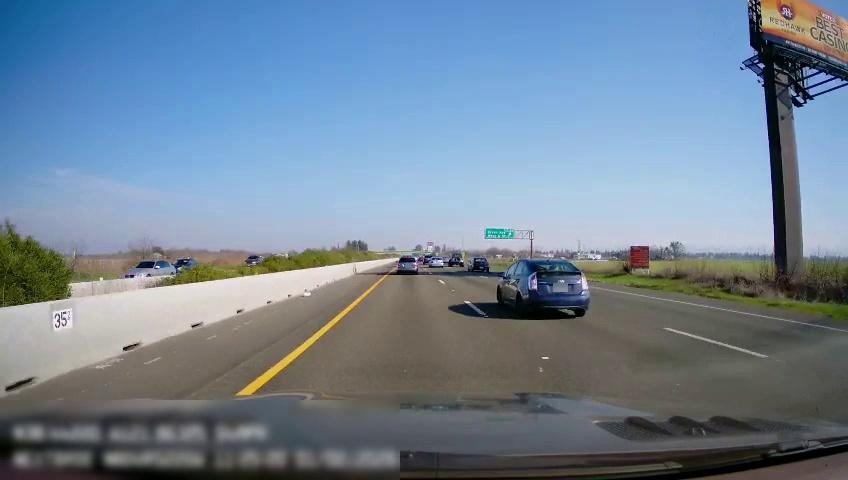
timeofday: Day
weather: Sunny
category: Drivable Space
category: Vehicles | Car
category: Vehicles | Car
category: Vehicles | SUV
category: Vehicles | SUV
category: Vehicles | Car
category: Vehicles | Car
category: Vehicles | Car
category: Vehicles | Car
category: Lanes | Current Lane
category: Lanes | Current Lane
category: Lanes | Alternate Lane
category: Lanes | Alternate Lane
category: Traffic | Signs